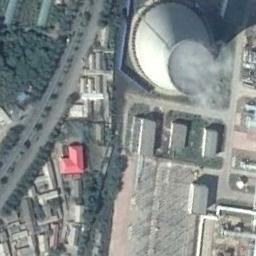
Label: thermal_power_station